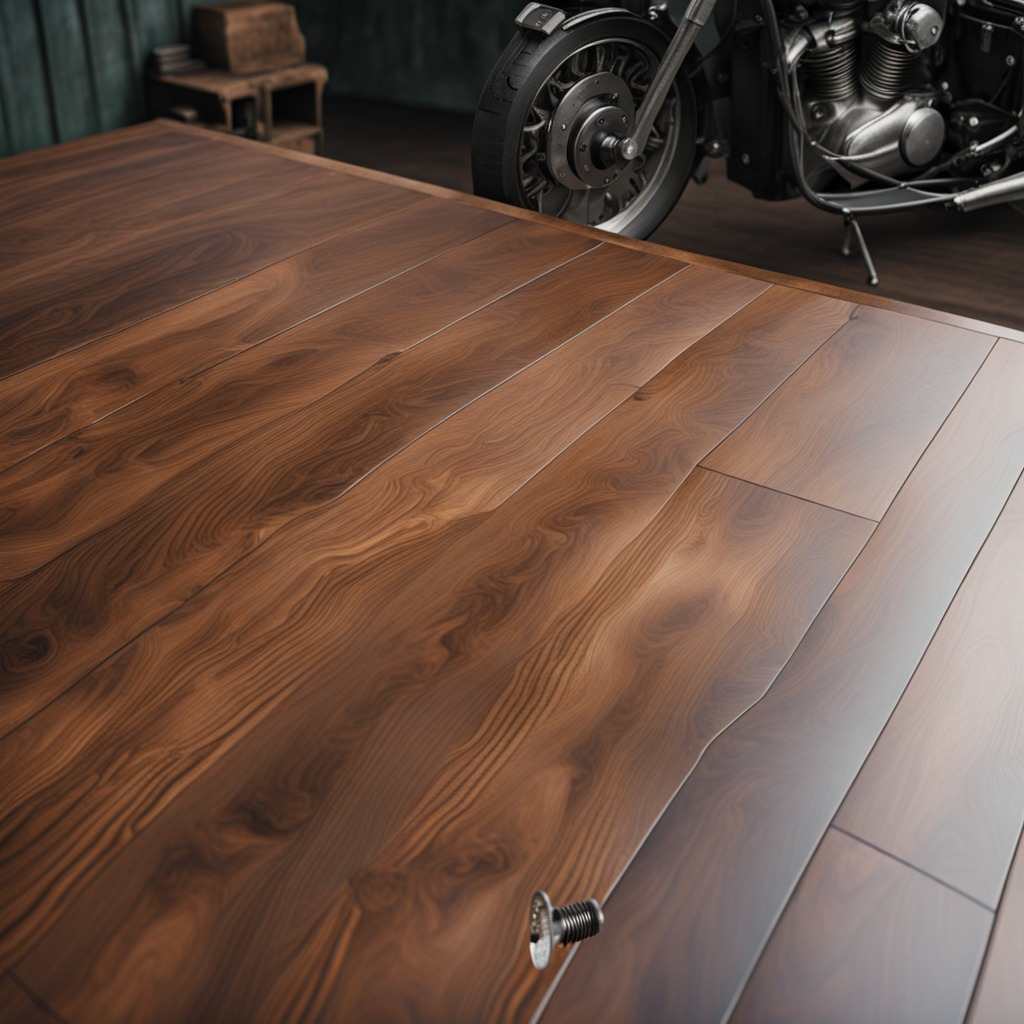
A metal screw is lying on the oil-spilled wooden table in a vintage motorcycle garage.